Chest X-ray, PA view. Patient: 24 years old, sex F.
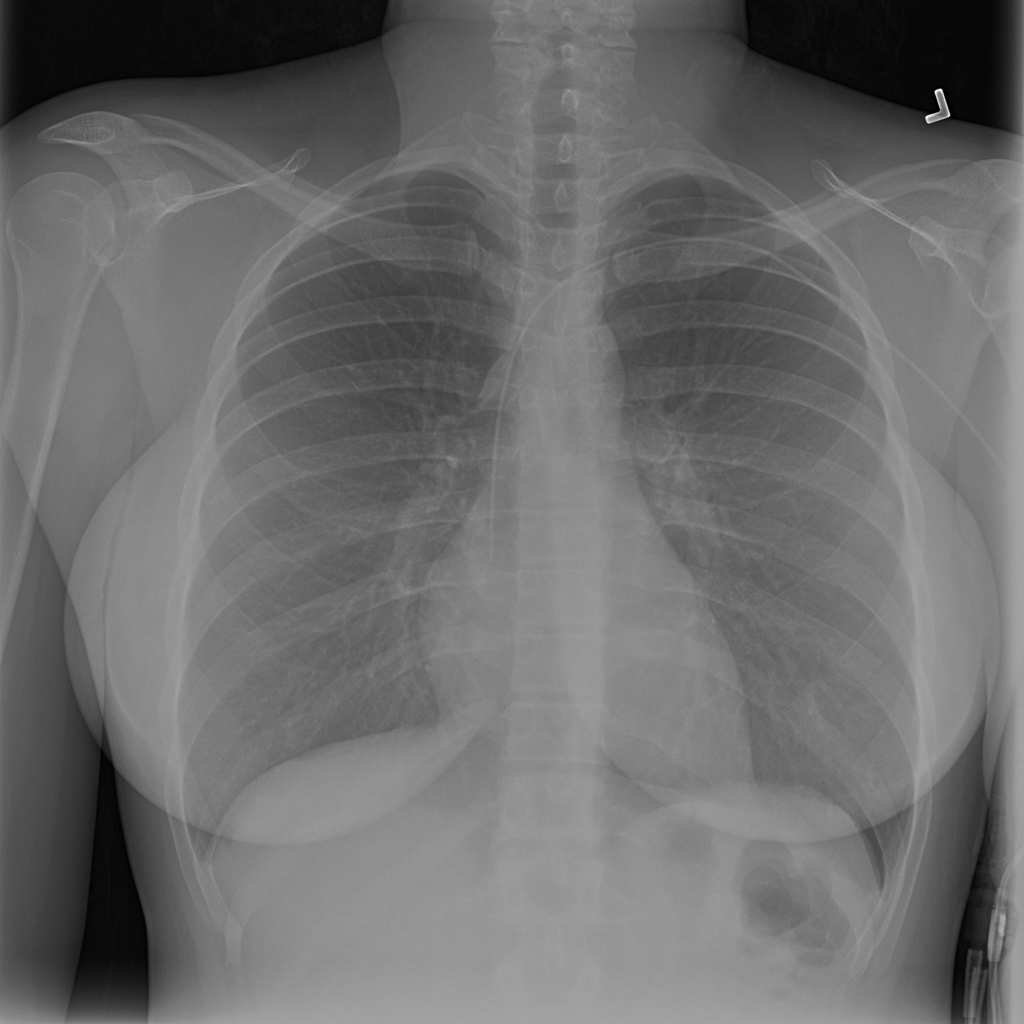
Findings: No Finding